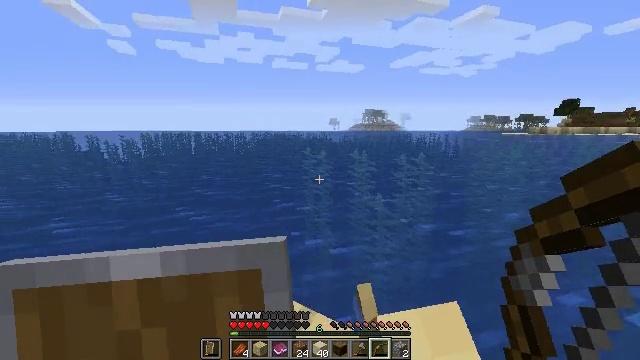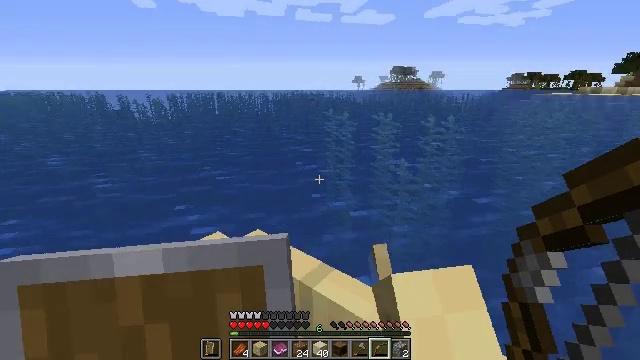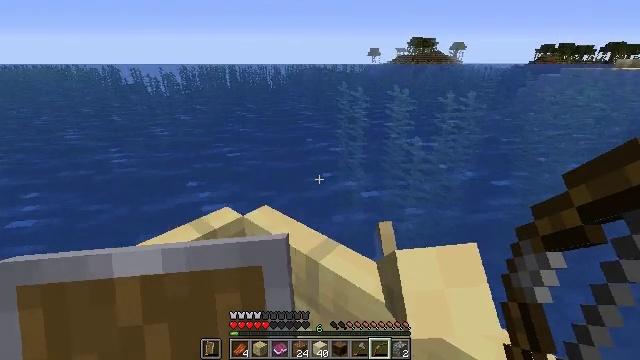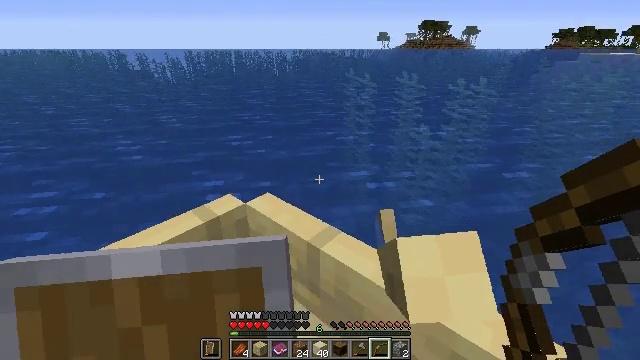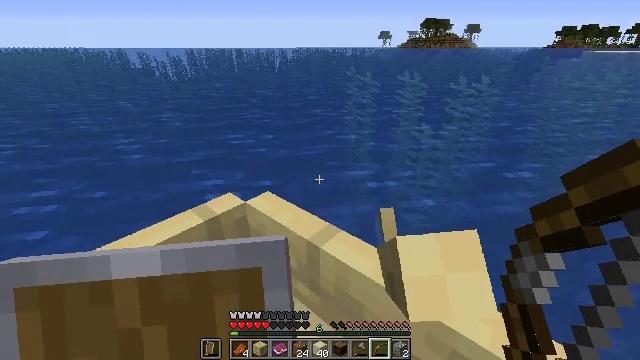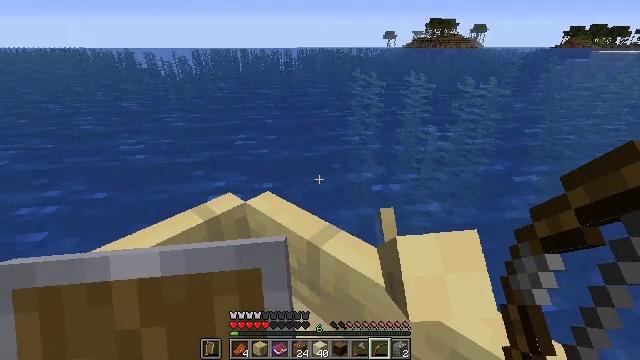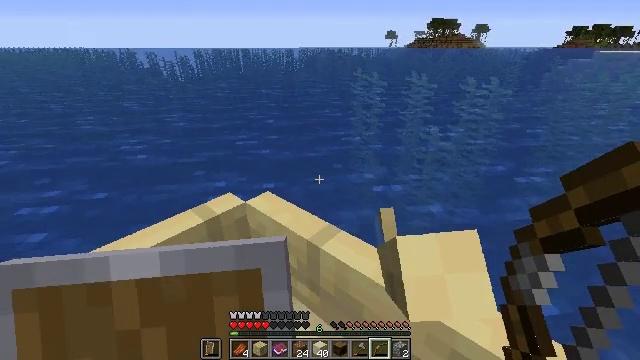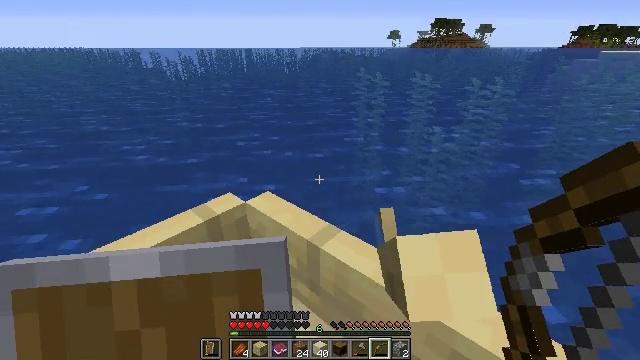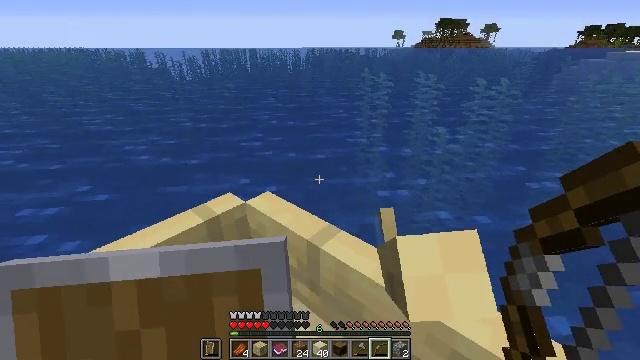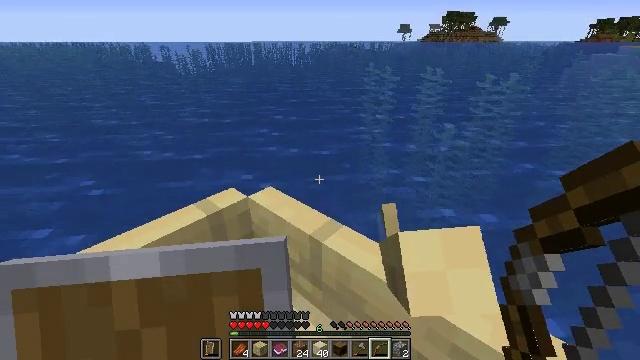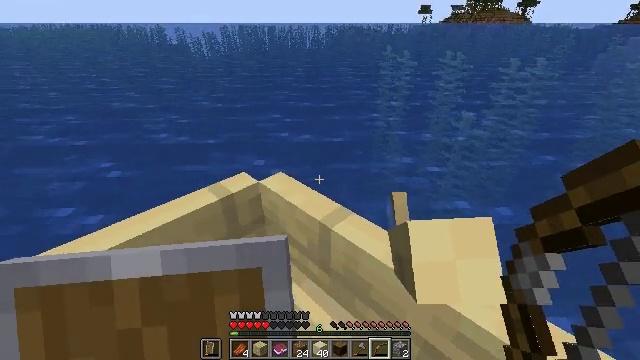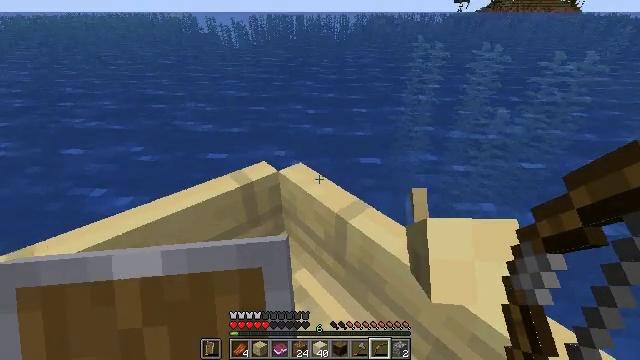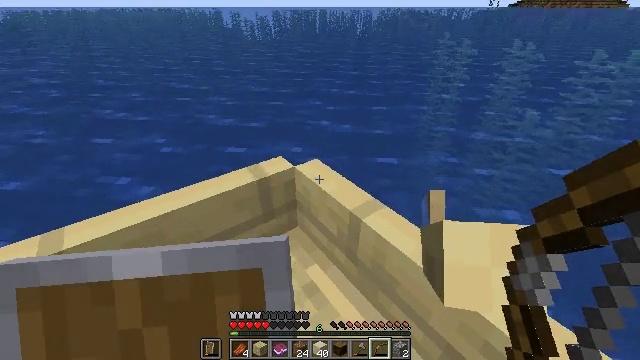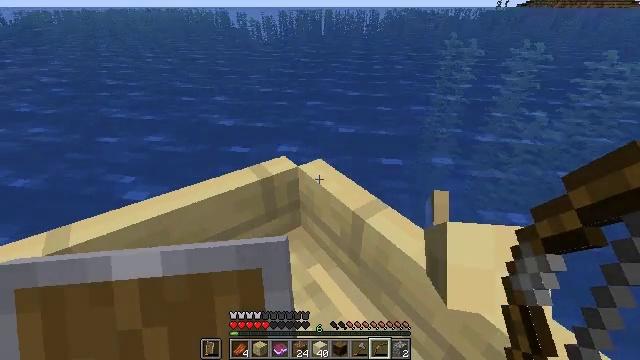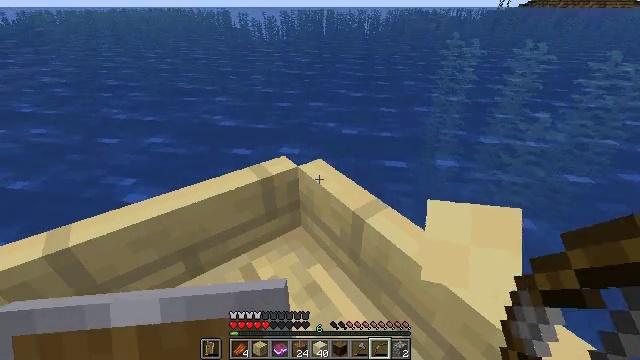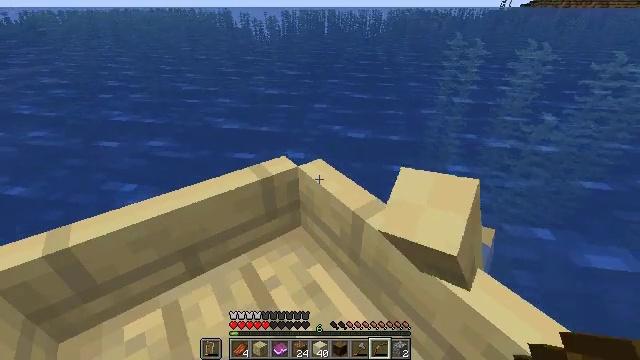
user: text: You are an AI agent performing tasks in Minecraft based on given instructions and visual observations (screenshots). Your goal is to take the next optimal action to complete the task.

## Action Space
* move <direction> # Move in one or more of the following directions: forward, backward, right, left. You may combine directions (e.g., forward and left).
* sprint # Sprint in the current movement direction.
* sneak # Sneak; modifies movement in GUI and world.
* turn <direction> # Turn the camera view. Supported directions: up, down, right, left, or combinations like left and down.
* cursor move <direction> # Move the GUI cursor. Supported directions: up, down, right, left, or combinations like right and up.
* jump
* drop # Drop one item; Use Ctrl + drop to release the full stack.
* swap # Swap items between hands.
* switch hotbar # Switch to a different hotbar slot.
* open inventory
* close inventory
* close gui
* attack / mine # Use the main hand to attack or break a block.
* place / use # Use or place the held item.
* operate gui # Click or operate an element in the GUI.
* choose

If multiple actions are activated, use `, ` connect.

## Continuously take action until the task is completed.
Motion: motion action
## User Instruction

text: Mine packed ice from icy biomes.
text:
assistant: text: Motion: turn left and down
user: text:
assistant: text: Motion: turn left and down
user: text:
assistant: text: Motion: turn down
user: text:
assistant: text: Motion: no_op
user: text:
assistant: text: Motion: no_op
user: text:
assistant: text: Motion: no_op
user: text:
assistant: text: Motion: no_op
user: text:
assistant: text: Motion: no_op
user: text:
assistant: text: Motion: turn down
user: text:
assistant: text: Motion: turn left and down
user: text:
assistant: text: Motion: turn left and down
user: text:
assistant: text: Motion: turn left
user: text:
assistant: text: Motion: move forward
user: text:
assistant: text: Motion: move forward
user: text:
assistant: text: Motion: move forward and move right
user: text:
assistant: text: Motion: move forward and move right
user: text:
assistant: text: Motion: move forward and move right
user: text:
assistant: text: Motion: move forward
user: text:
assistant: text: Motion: no_op
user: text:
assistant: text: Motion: no_op
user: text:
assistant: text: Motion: no_op
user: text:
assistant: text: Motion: no_op
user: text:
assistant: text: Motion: no_op
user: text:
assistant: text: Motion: turn left
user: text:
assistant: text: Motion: turn left and up
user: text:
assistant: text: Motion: turn left and up
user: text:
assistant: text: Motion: turn left and up
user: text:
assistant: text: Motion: turn left and up
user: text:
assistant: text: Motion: turn left
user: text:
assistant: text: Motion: turn left